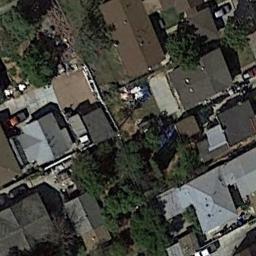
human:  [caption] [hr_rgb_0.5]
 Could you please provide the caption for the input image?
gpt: A dense residential area has some trees and lots of houses arranged neatly .

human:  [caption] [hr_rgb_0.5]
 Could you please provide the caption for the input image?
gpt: There are many roads and neatly arranged houses and trees and many vehicles in densely populated areas .

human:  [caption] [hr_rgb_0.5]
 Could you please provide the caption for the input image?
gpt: The houses are many and neatly arranged .

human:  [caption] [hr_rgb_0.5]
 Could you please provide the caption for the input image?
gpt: The dense residential is next to some trees .

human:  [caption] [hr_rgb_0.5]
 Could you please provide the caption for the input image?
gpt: There are buildings with green trees around on dense residential area .